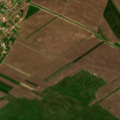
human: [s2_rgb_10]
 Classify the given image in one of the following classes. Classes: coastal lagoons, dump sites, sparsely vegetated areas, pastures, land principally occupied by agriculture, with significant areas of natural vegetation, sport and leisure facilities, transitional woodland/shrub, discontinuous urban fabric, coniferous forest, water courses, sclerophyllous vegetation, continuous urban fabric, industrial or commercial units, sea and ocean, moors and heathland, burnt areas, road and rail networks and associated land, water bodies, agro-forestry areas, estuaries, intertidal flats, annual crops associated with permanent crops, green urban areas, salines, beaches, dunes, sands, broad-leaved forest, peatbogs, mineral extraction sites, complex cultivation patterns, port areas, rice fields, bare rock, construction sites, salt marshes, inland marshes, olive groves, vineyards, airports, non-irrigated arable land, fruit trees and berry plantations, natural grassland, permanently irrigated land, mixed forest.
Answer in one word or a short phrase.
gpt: discontinuous urban fabric, non-irrigated arable land, pastures